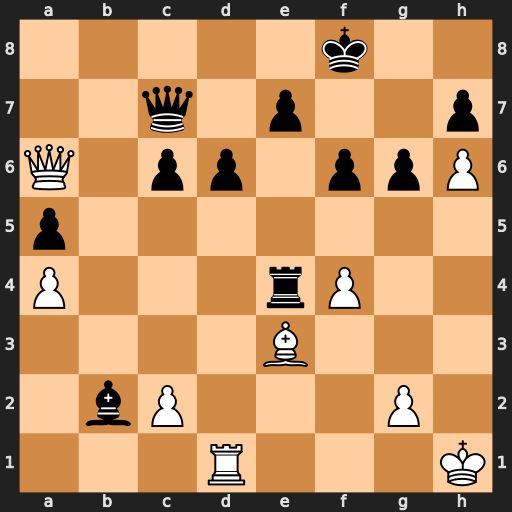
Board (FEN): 5k2/2q1p2p/Q1pp1ppP/p7/P3rP2/4B3/1bP3P1/3R3K
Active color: w
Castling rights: -
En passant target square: -
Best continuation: Qa8+ Kf7 Qh8 Rxe3 Qxh7+